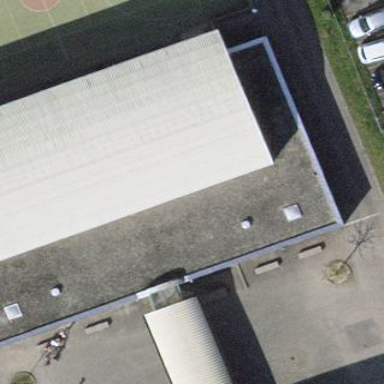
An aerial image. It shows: Round-roofed school building.